Interaction volume radius: 10 \u00c5
Interaction volume height: 25 \u00c5
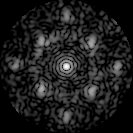
Disorder parameter: 0.537